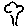
Label: tree